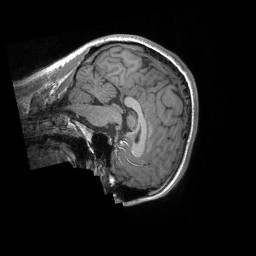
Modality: T1w
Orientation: sagittal
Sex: male
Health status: ill
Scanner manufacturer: siemens
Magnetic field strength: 3 T
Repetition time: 1.66 s
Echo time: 0.00254 s